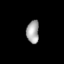
Tissue: lung
Cell type: Endothelial cells
Senescence score: 0.5452
Nuclear area (px): 283
Mean DAPI intensity: 164.579